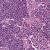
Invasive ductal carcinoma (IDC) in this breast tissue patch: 1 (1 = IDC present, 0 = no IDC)